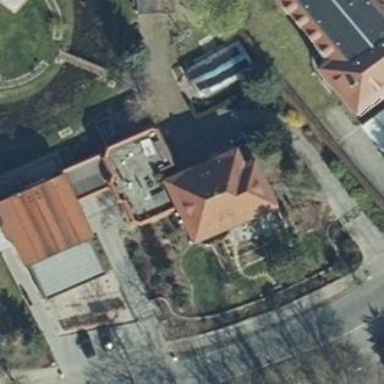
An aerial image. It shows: Residential building with hipped roof.